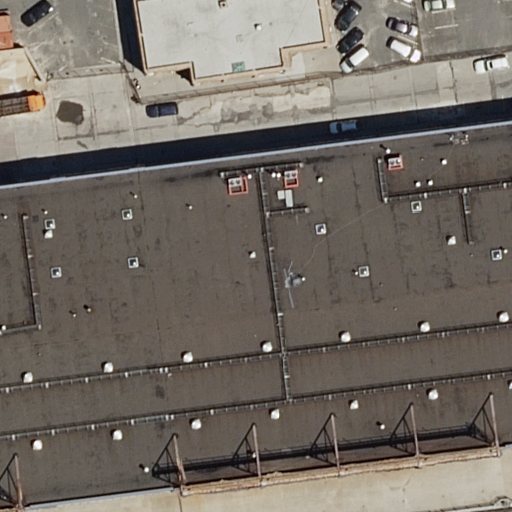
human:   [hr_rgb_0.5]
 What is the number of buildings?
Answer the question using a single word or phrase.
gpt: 2

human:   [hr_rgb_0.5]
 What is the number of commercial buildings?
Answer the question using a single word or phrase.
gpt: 0

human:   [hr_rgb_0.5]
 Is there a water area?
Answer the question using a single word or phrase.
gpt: yes

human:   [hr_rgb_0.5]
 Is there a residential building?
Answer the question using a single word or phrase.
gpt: yes

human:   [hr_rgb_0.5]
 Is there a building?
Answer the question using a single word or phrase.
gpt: yes

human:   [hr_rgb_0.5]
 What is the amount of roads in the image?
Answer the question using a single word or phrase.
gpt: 4

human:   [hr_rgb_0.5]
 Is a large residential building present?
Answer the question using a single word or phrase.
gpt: yes

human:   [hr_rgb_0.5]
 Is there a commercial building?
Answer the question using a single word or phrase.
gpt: no

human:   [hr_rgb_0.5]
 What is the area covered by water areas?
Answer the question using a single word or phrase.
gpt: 6m2

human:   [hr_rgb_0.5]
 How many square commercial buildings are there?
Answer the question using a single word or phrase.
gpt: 0

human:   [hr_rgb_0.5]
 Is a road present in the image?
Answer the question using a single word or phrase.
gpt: yes

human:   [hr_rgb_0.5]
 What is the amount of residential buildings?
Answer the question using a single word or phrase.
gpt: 2

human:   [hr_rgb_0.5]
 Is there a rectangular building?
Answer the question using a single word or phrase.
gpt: yes

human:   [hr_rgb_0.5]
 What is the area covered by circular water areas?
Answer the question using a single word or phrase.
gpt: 0m2

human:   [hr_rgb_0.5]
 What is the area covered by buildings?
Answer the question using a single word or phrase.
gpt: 7230m2

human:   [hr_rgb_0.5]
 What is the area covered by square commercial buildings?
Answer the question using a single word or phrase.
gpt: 0m2

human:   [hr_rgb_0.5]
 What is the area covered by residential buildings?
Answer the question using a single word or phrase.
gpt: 7230m2

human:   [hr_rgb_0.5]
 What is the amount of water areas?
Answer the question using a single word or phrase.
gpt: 1

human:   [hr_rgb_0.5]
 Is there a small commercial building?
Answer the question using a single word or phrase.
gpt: no

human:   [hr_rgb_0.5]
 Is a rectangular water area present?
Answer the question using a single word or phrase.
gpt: yes

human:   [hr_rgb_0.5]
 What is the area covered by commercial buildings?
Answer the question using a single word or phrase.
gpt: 0m2

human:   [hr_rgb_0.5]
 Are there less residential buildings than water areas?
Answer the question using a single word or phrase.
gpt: no

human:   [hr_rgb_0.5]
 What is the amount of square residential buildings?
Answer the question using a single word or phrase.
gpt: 0

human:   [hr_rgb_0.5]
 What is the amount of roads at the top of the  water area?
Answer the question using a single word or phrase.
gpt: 3

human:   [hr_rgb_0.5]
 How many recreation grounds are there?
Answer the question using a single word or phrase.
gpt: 0

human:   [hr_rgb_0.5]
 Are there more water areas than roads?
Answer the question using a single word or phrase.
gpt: no

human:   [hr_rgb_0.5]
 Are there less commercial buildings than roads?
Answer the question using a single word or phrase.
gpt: yes

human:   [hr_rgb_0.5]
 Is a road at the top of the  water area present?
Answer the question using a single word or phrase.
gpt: yes

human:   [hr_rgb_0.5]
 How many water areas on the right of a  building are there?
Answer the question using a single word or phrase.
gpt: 1

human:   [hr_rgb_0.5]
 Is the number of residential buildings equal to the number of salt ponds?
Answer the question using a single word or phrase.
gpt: no

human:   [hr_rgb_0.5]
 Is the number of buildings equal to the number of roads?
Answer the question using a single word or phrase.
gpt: no

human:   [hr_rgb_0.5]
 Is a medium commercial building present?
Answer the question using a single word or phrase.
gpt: no

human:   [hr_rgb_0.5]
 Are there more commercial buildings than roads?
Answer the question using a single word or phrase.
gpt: no

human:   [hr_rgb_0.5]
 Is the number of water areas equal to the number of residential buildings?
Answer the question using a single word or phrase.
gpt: no

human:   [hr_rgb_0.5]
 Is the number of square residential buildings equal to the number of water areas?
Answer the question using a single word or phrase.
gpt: no

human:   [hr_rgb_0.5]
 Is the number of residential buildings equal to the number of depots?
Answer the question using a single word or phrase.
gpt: no

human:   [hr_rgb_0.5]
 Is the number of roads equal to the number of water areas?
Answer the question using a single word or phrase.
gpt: no

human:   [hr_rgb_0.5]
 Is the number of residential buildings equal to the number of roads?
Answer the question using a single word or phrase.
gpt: no

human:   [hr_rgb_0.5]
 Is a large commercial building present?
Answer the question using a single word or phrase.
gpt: no

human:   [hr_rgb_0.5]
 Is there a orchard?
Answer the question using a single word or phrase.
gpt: no

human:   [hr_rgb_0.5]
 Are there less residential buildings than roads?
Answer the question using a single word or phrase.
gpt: yes

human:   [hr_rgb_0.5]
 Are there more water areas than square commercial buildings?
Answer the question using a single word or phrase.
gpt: yes

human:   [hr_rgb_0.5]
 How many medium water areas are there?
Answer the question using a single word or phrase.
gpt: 0

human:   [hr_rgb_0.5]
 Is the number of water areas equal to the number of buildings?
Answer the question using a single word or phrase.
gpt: no

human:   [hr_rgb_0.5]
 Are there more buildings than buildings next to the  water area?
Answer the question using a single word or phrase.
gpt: no

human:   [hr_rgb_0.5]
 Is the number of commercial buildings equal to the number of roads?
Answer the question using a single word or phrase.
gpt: no

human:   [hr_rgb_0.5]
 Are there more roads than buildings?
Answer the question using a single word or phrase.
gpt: yes

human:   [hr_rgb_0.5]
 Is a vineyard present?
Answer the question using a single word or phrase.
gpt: no

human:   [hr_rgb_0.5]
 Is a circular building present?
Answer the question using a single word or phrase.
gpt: no

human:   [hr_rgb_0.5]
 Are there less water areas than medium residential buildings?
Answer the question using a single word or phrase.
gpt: no

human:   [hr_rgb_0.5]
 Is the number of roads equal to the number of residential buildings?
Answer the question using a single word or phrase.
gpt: no

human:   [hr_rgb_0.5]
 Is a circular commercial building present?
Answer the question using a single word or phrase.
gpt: no

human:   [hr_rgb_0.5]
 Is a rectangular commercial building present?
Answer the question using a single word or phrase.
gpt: no

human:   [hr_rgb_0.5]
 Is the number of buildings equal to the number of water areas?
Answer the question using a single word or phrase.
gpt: no

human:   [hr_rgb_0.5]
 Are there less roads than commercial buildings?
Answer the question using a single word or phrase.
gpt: no

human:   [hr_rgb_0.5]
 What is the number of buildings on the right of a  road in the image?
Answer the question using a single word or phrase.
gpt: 0

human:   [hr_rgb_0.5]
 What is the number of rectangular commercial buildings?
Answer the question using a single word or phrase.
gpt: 0

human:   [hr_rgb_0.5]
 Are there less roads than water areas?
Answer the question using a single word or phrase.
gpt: no

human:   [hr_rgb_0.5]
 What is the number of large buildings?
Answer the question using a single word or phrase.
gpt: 2

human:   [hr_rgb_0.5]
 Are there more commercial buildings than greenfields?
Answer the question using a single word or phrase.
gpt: no

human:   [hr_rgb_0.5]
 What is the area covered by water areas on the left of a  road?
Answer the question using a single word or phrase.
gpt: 0m2

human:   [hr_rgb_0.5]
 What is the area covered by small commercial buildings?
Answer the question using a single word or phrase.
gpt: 0m2

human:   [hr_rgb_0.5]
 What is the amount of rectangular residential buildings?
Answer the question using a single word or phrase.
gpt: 1

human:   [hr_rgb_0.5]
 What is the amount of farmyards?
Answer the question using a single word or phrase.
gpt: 0